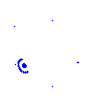
Particle: electron